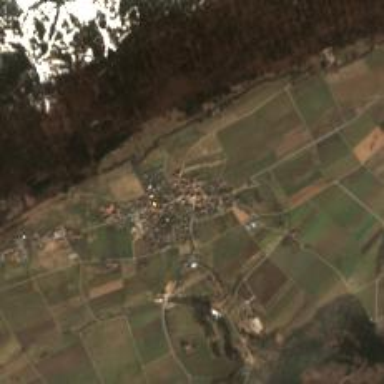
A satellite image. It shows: Village.